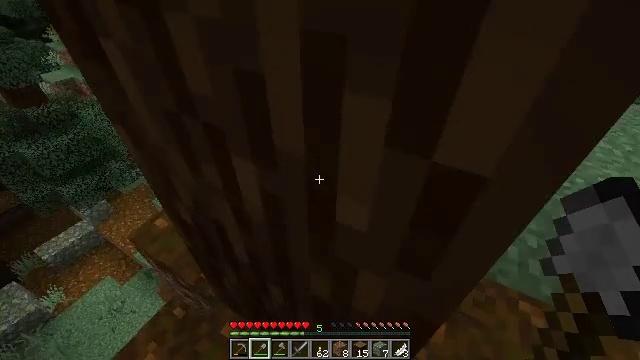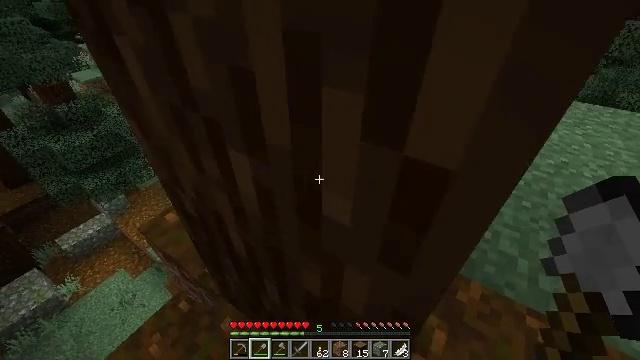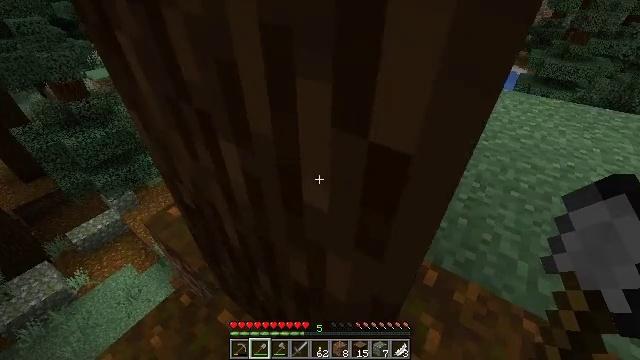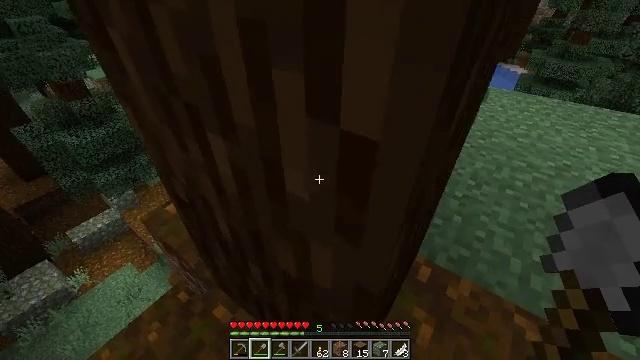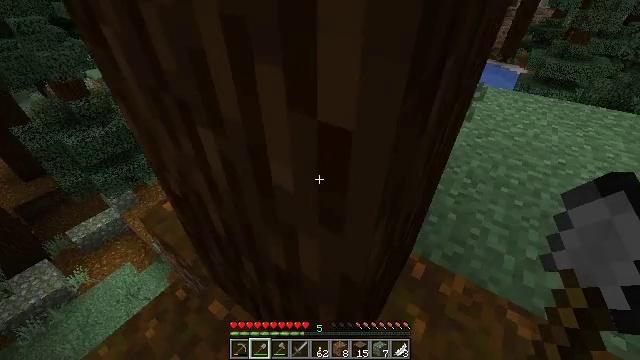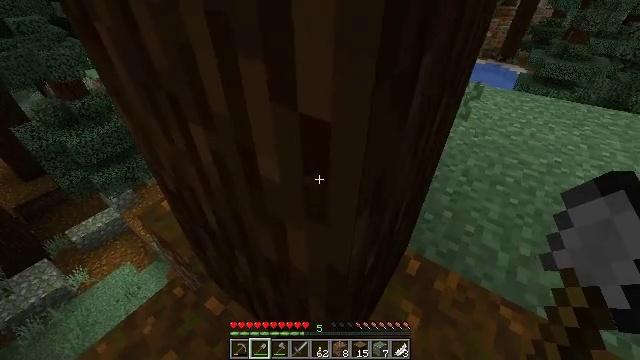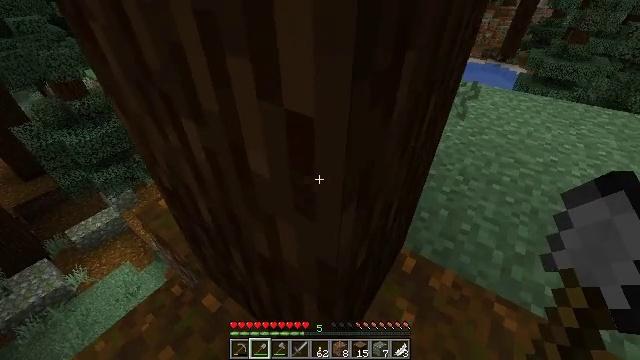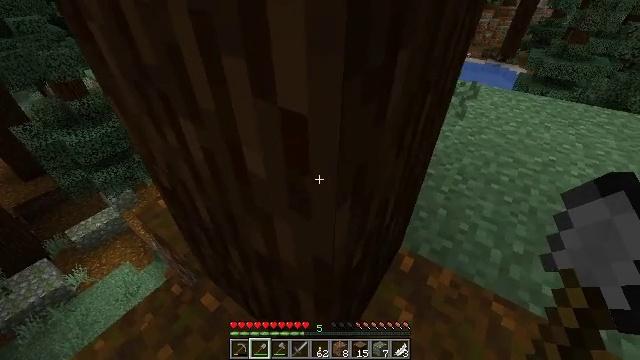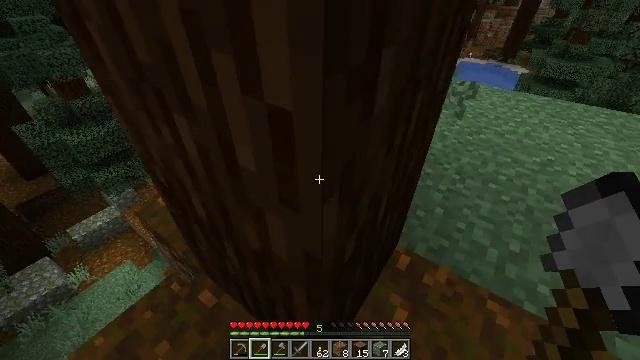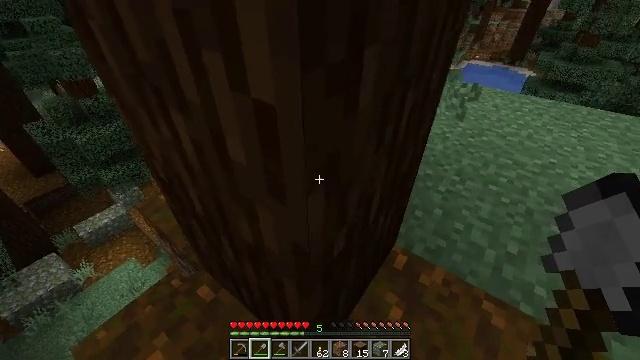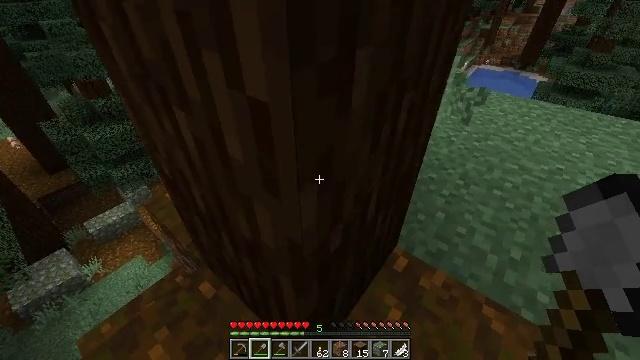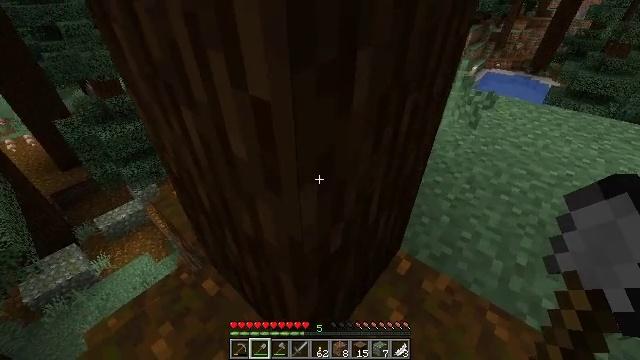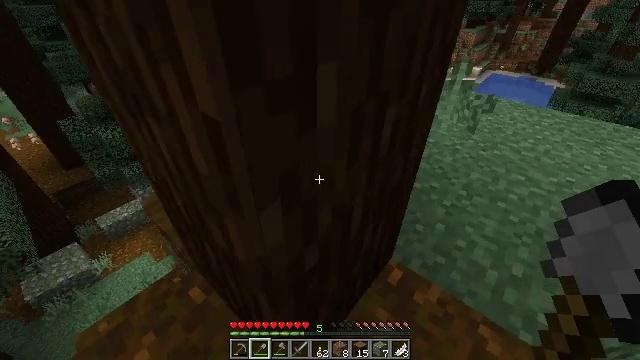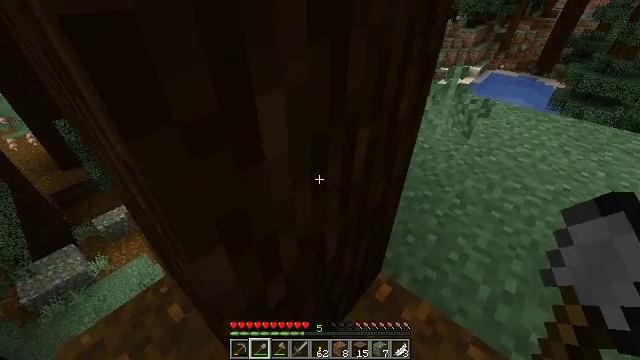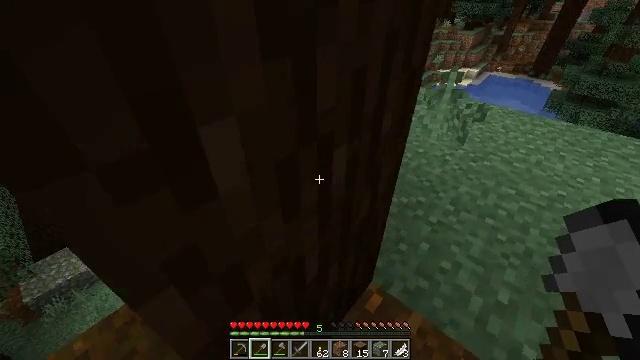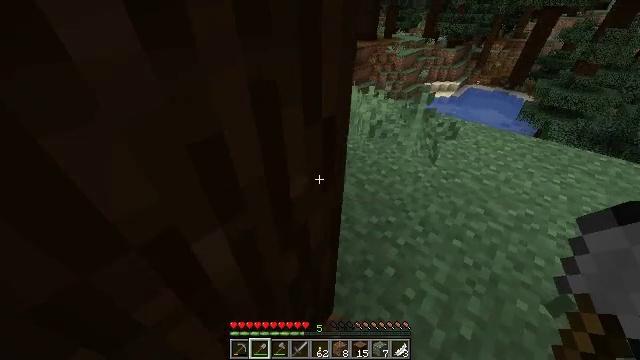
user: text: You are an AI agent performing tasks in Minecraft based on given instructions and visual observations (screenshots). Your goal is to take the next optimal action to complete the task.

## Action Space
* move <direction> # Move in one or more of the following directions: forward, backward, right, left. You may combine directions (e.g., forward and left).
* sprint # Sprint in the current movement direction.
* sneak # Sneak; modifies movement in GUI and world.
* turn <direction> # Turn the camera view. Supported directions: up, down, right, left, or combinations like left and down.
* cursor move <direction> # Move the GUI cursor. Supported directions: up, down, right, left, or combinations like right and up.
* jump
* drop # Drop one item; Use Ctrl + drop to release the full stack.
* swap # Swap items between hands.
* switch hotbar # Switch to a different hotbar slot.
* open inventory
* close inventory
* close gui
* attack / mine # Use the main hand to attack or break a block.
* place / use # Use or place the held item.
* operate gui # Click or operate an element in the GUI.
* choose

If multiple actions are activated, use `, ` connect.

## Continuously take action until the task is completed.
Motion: motion action
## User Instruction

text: Break the sweet berry bush to collect berries.
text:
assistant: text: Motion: move forward and move right, sprint, turn left and up
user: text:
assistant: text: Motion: move forward and move right, sprint, turn left
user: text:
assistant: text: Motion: move forward and move right, sprint
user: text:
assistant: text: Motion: move forward and move right, sprint
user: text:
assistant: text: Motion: move forward and move right, sprint
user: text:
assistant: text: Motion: move forward and move right, sprint
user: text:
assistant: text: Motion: move forward and move right, sprint
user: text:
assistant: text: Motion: move forward and move right, sprint
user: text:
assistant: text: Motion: move forward and move right, sprint, turn left
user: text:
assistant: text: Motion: move forward and move right, sprint, turn left
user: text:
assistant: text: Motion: move forward and move right, sprint, turn left
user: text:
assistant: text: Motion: move forward and move right, sprint
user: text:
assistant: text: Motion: move forward and move right, sprint
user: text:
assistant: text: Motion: move forward and move right, sprint
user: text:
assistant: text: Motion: move forward and move right, sprint
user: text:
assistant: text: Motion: move forward and move right, sprint, turn left and down
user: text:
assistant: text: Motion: move forward and move right, sprint, turn left
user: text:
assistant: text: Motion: move forward and move right, sprint, turn left
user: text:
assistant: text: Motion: move forward and move right, sprint
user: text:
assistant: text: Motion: move forward and move right, sprint
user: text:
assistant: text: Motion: move forward and move right, sprint
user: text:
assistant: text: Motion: move forward and move right, sprint
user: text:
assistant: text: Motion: move forward, sprint, turn left
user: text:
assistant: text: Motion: move forward, sprint, turn left
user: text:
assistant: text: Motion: move forward, sprint, turn left
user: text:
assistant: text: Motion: move forward, sprint, turn left
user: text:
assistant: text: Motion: move forward, sprint, turn left and down
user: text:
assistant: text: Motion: move forward, sprint, turn left and down
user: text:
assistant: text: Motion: move forward, sprint, turn left and down
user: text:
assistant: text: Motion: move forward, sprint, turn left and down